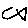
Label: fish